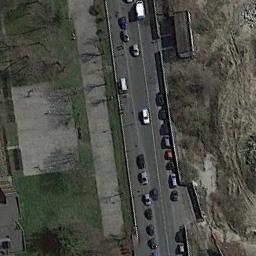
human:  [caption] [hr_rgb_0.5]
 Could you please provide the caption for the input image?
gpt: There are only a few cars on the highway .

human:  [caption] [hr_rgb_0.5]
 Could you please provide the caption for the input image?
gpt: The freeway is between the bare land and grass .

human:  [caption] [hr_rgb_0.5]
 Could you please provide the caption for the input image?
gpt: A straight freeway is a wasteland on one side and on the other side is a lawn with an open area .

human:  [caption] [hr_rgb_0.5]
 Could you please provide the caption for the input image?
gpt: There are large green lawns and withered trees around the freeway, There are many cars on the freeway, And there are several buildings beside the freeway .

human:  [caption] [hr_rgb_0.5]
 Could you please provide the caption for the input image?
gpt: There are green lawns and some bare land beside the freeway .